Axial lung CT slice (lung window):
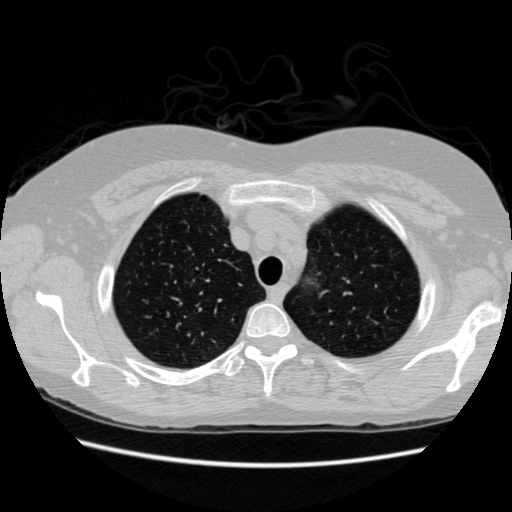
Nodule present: no